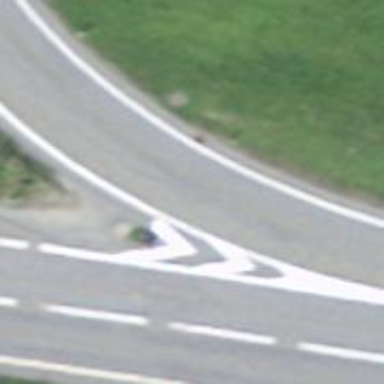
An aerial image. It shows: Primary link road with asphalt surface.